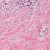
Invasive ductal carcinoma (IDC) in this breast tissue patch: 0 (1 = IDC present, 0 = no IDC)